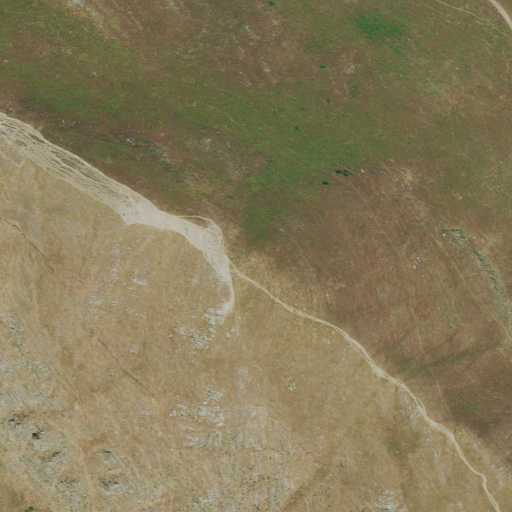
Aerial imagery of mountain in California named Mission Peak containing grassland and shrub